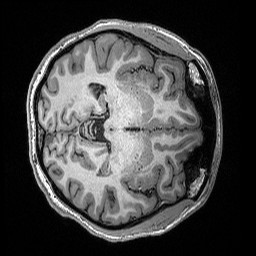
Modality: T1w
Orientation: axial
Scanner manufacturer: siemens
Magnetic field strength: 3 T
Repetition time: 2.53 s
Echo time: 0.0033 s